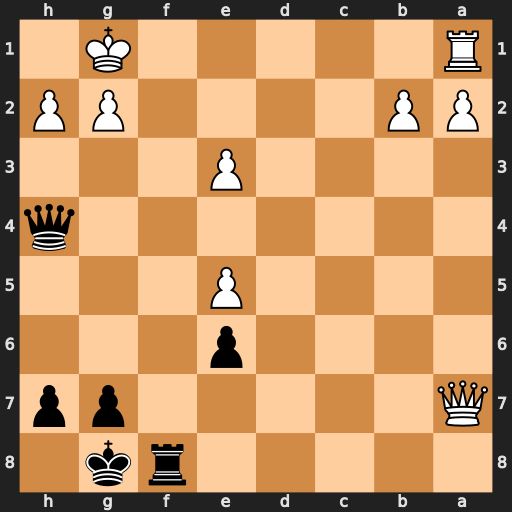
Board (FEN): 5rk1/Q5pp/4p3/4P3/7q/4P3/PP4PP/R5K1
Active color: b
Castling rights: -
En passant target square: -
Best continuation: Qf2+ Kh1 Qf1+ Rxf1 Rxf1#